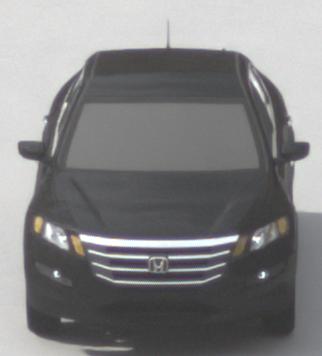
Make: Honda
Model: Crosstour
Detailed model: -
Model produced from: 2009
Model produced until: 2012
Doors: 4
Color: black
Road condition: dry road
Daytime: morning or afternoon
Contrast: low contrast